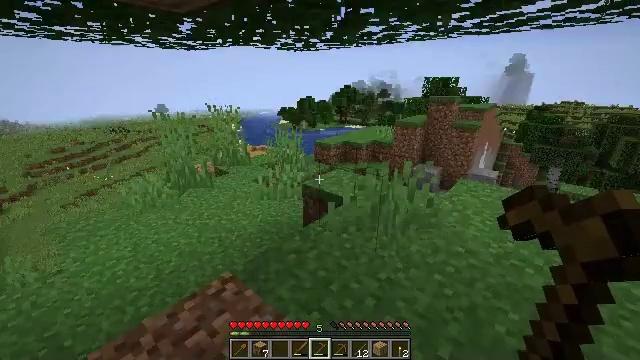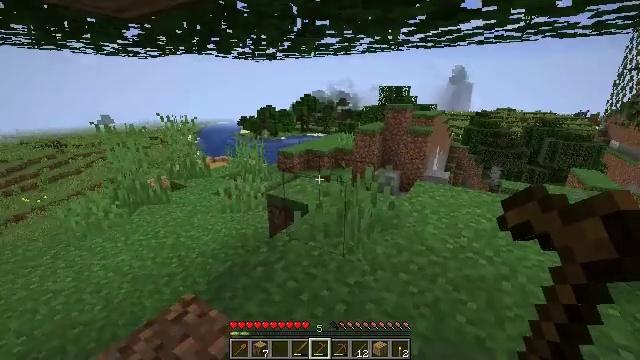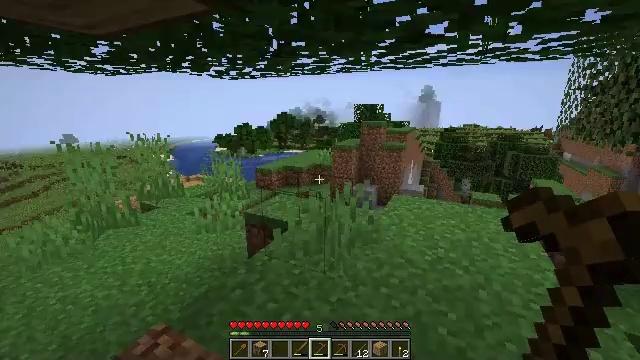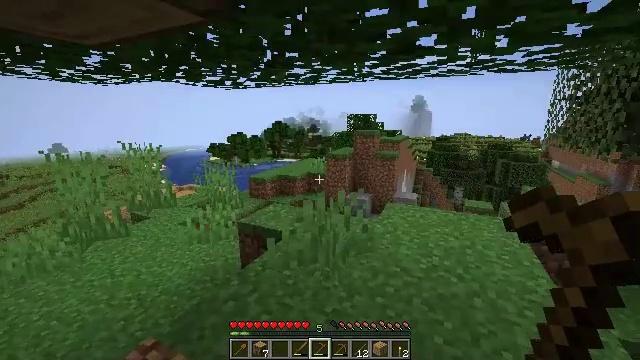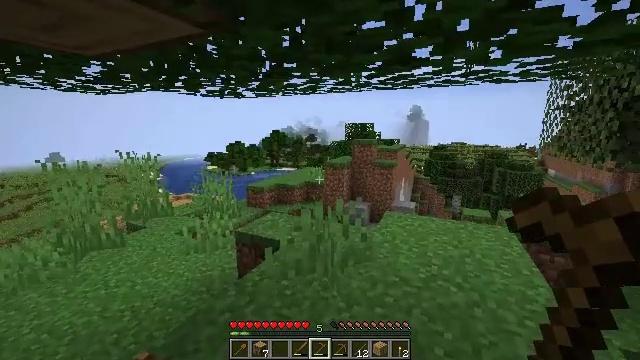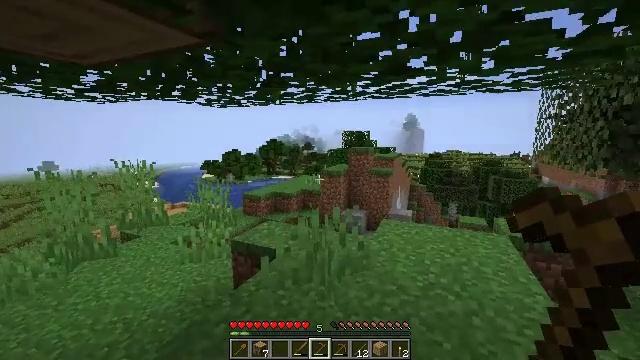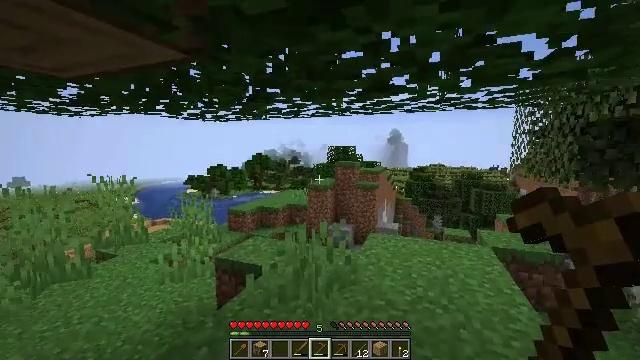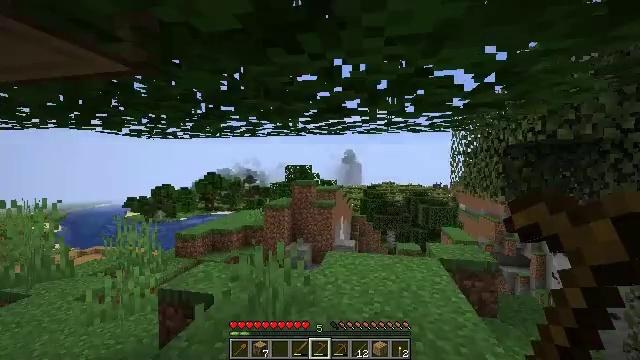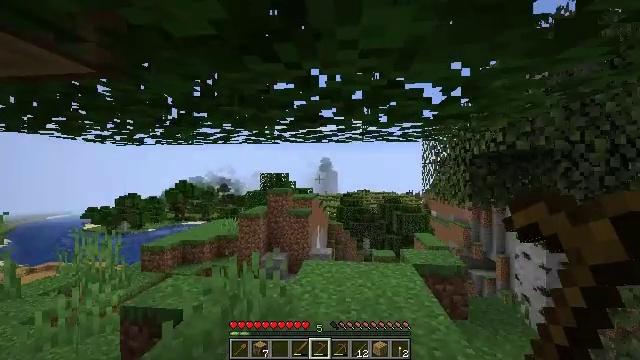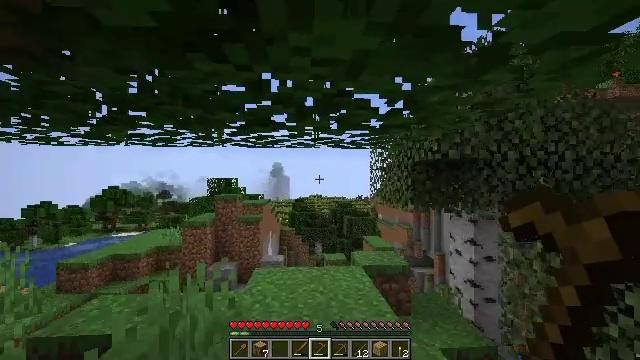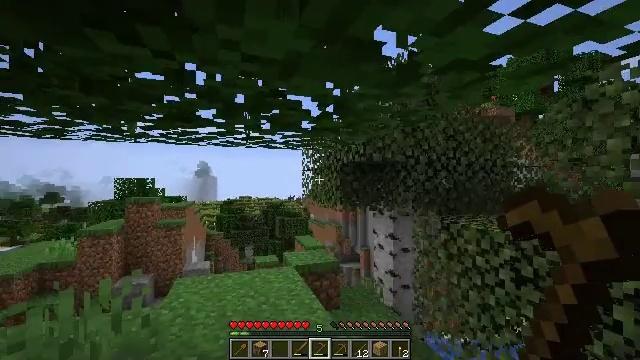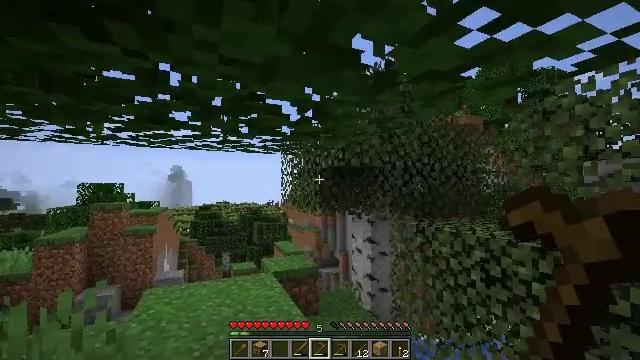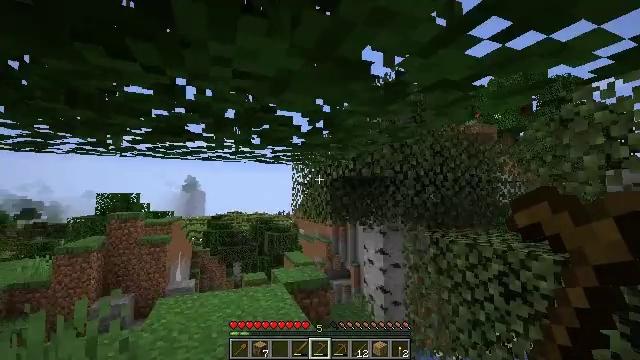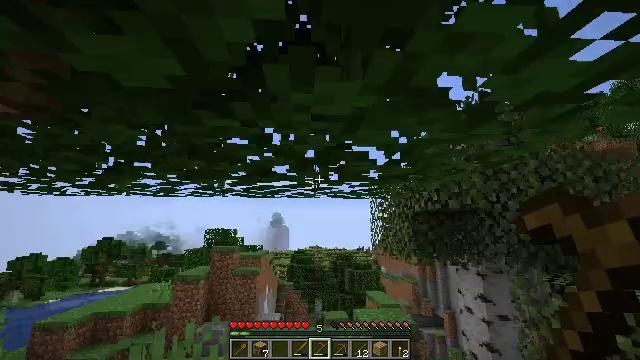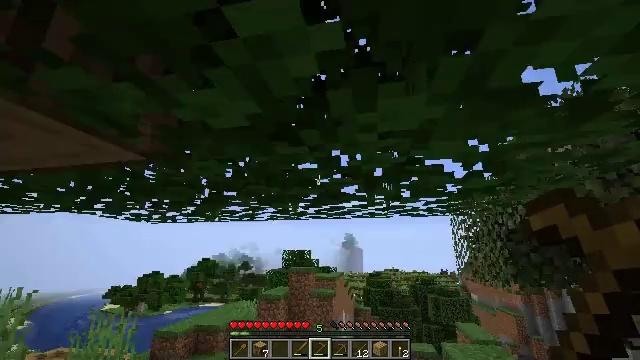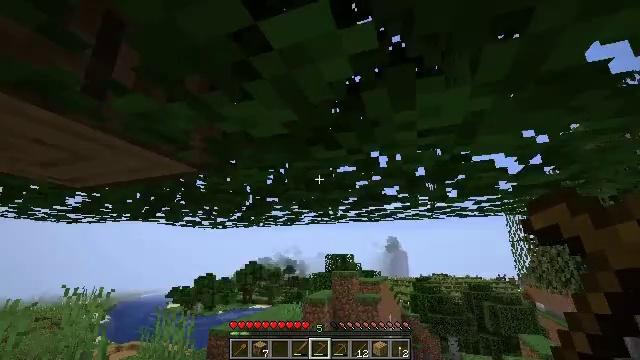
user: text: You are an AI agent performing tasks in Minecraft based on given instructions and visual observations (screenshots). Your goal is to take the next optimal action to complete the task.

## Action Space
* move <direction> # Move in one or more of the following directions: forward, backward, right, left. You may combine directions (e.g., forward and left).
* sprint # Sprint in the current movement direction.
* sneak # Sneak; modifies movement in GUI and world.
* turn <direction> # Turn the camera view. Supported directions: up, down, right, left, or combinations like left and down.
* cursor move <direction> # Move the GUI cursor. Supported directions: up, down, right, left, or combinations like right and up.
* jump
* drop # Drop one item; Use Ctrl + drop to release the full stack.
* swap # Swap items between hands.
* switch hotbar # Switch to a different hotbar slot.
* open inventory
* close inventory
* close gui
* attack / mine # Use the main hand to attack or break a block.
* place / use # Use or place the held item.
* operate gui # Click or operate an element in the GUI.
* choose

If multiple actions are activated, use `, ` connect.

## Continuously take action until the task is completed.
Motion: motion action
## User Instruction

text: Break the tree to get oak logs.
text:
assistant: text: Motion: turn right and up
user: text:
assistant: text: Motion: turn right and up
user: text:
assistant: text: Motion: turn right and up
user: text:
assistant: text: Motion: turn up
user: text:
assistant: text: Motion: turn up
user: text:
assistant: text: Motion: turn right and up
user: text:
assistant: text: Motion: turn right and up
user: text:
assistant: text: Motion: turn right and up
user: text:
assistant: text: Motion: turn right and up
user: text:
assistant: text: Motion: turn right
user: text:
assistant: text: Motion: turn right and up
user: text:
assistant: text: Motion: turn left and up
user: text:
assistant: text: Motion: turn left and up
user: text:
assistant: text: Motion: turn left and up
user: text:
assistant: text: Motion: turn left
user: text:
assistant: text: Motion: turn left
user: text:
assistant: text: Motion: turn left
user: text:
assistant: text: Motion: turn left
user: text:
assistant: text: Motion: turn left
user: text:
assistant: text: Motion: no_op
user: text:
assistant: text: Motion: no_op
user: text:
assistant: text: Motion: turn left
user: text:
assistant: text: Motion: turn left
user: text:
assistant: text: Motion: turn left
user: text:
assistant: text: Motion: no_op
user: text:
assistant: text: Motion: no_op
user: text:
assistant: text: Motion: attack / mine
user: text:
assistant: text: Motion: attack / mine
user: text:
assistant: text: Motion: attack / mine
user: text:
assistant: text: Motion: attack / mine